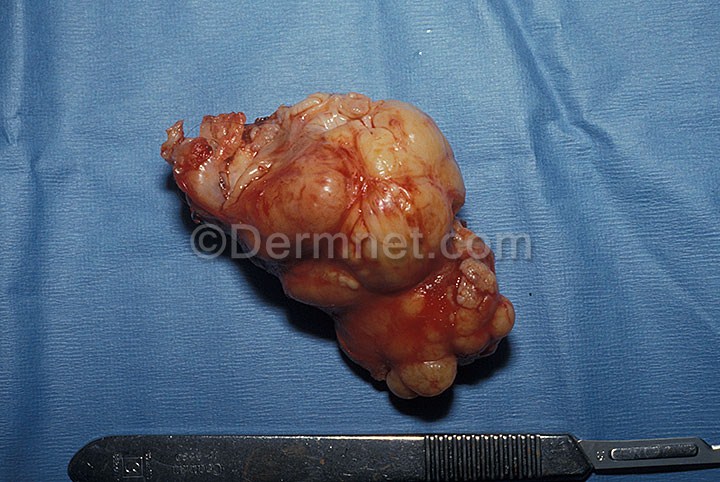
Disease: Seborrheic Keratoses and other Benign Tumors